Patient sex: M
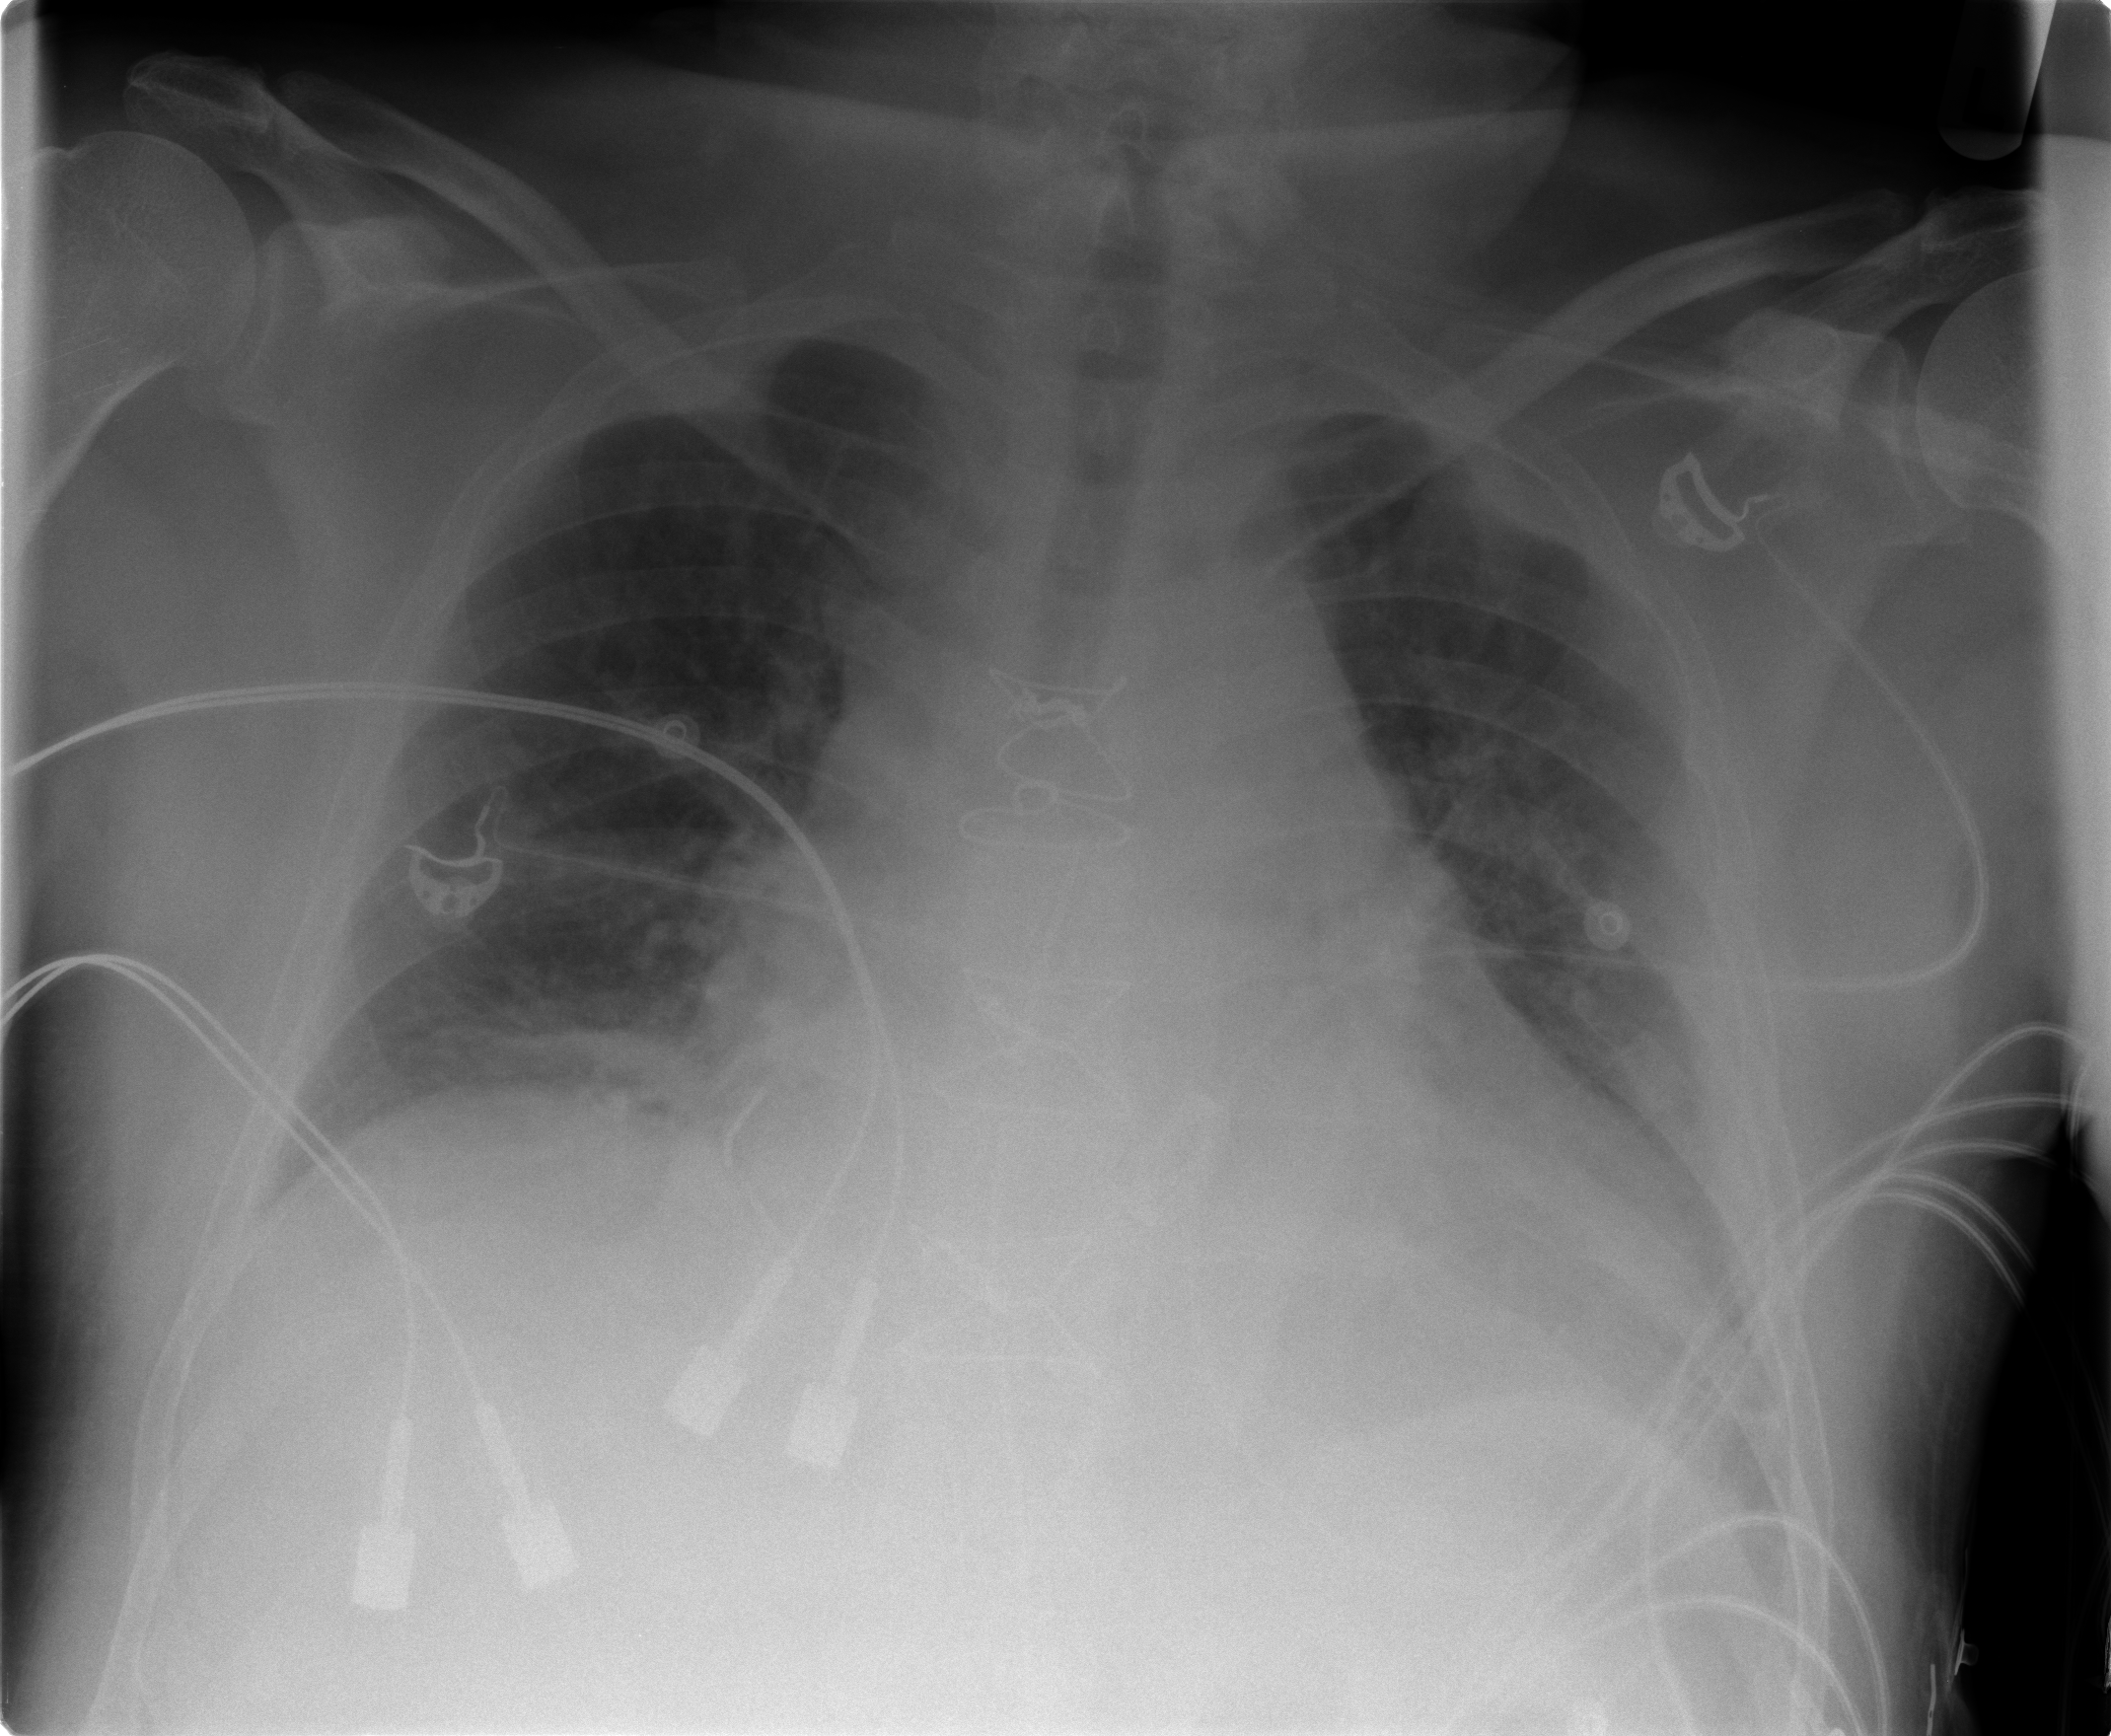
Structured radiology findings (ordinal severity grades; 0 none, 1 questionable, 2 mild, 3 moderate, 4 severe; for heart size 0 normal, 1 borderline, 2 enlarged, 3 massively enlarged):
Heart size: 2
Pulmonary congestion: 3
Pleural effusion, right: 0
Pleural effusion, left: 0
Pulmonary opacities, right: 1
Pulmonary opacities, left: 1
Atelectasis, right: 2
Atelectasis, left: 2